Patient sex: M
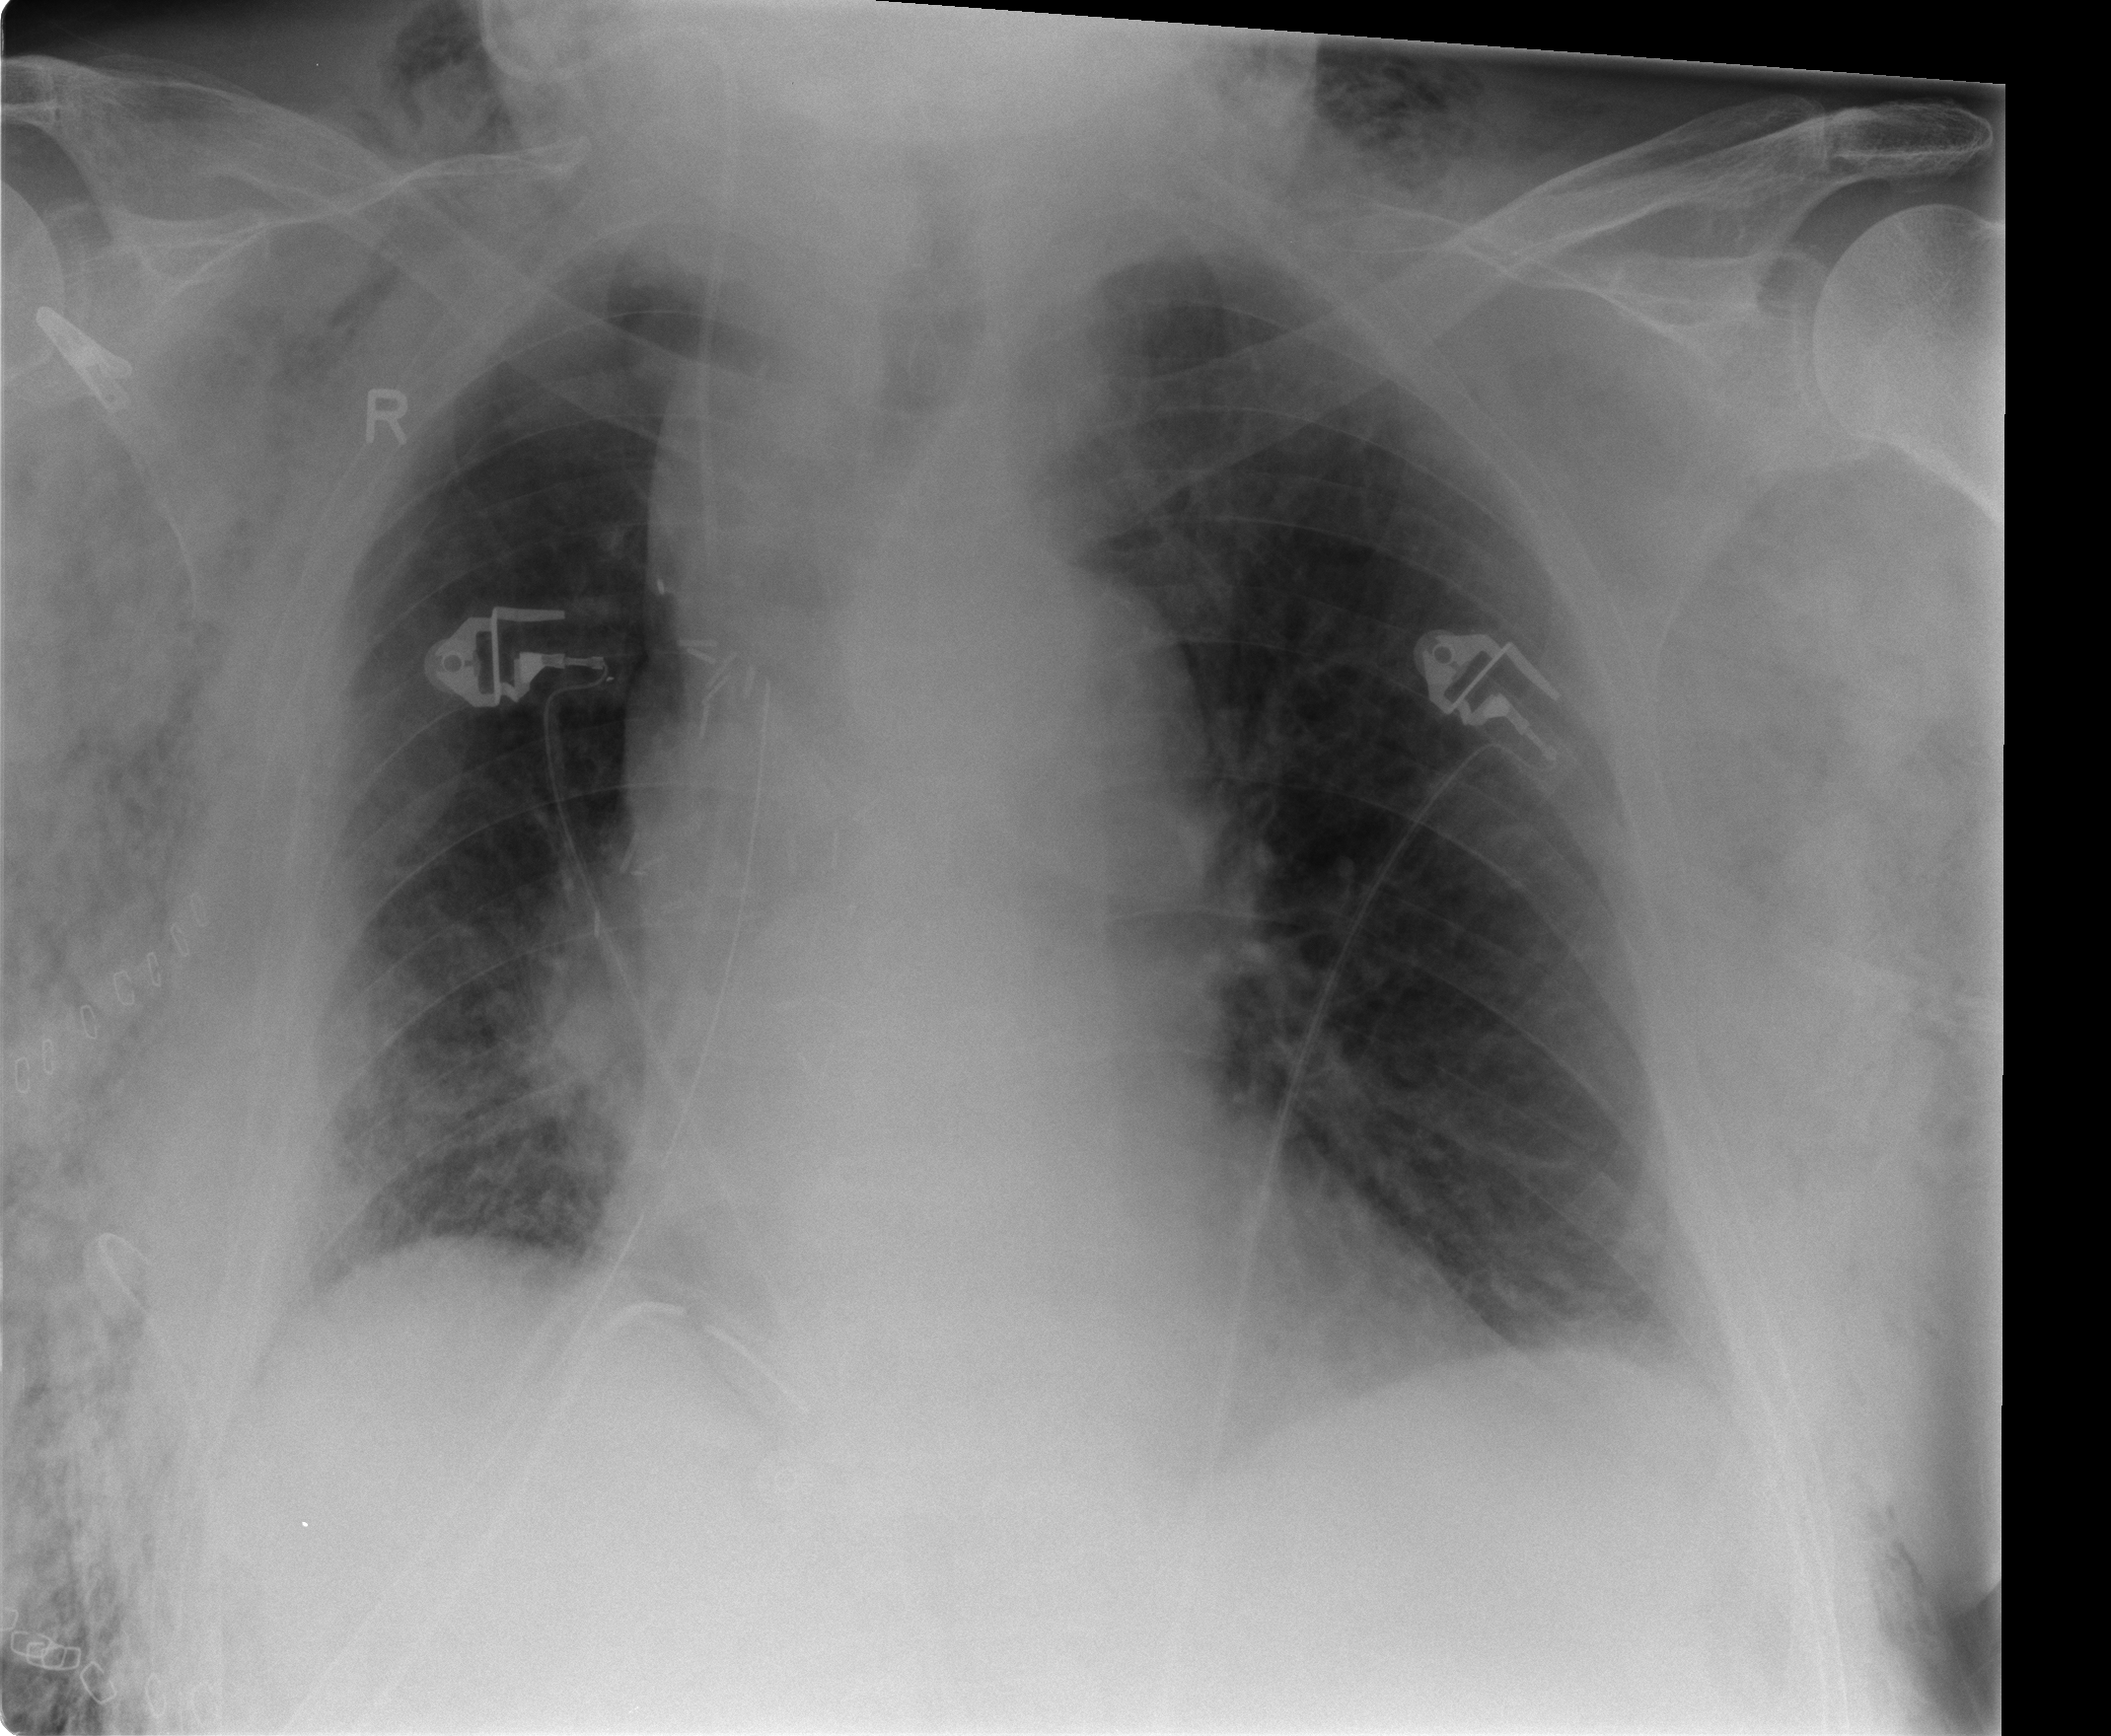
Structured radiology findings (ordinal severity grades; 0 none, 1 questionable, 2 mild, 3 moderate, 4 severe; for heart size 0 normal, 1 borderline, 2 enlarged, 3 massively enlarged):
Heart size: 0
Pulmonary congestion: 0
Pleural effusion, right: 0
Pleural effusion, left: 0
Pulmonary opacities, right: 0
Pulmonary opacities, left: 0
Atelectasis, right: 2
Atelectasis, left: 2